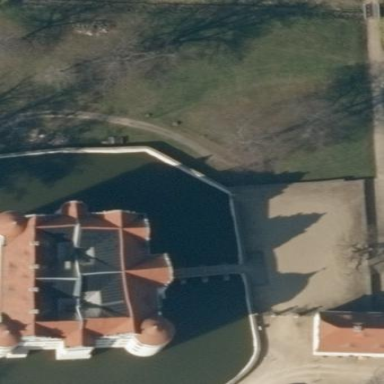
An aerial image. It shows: Stately castle that is historic building.